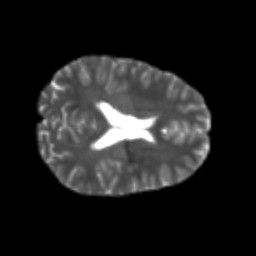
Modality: T2w
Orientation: axial
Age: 22
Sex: male
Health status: healthy
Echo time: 0.074 s